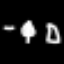
Label: leaf